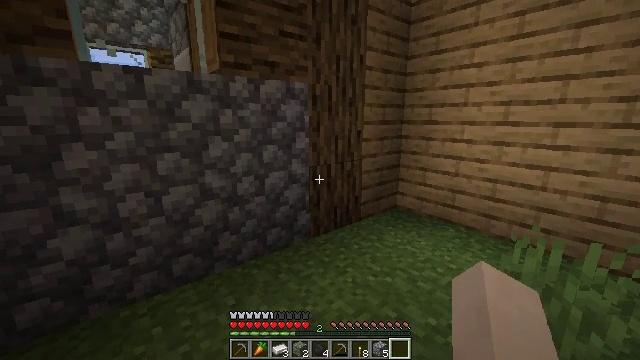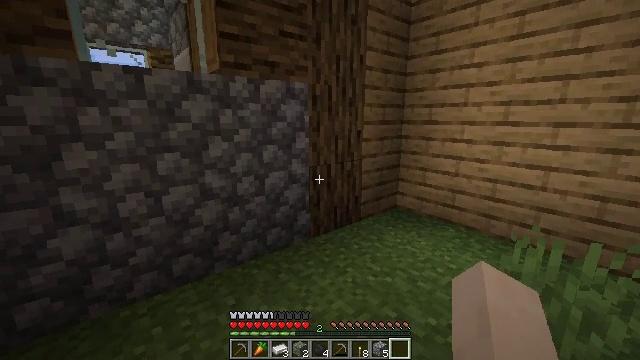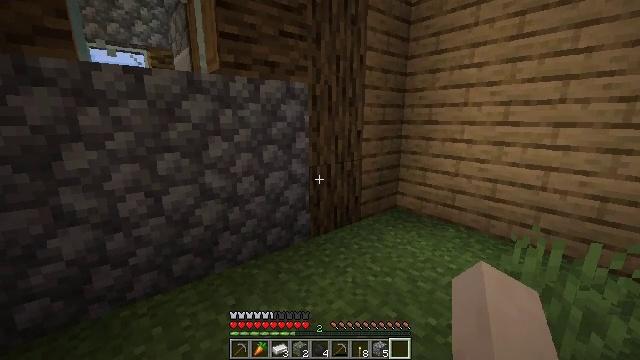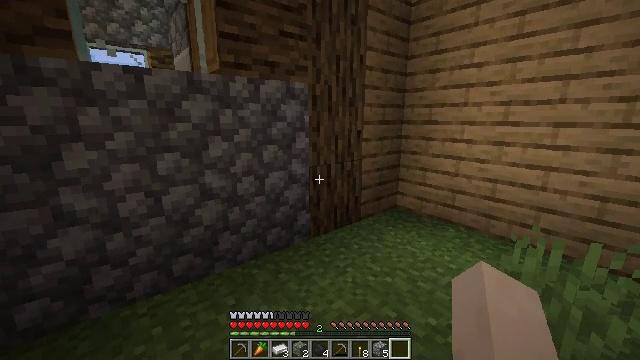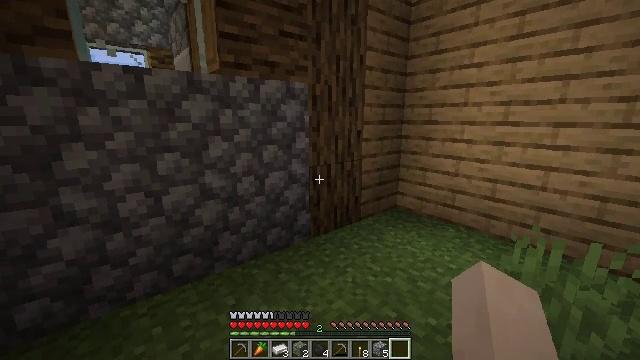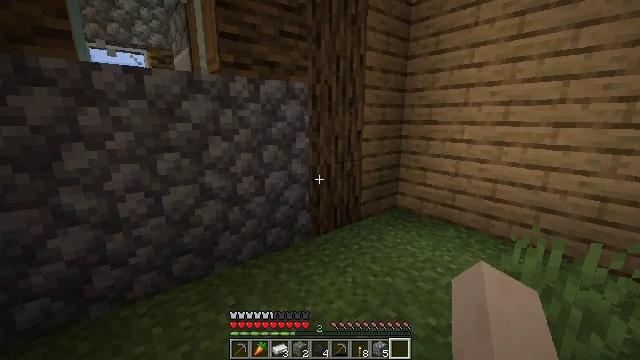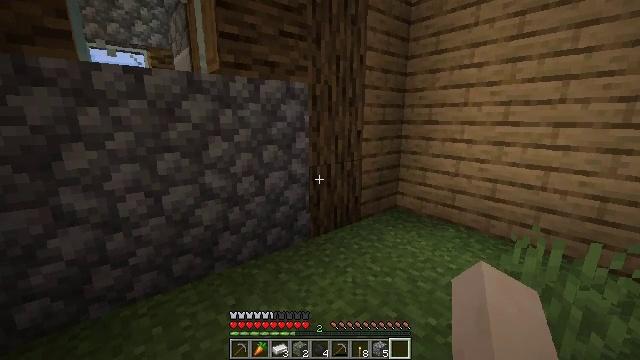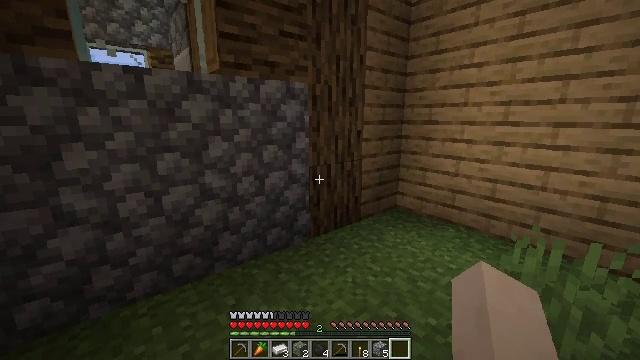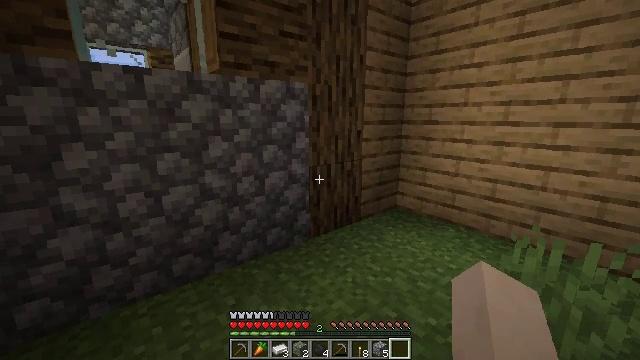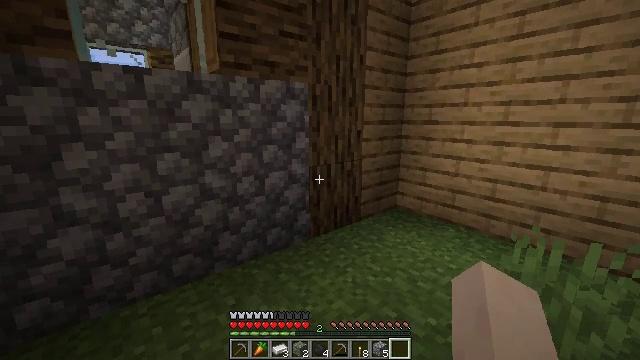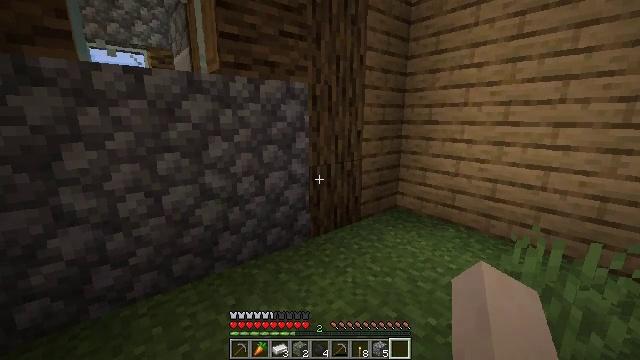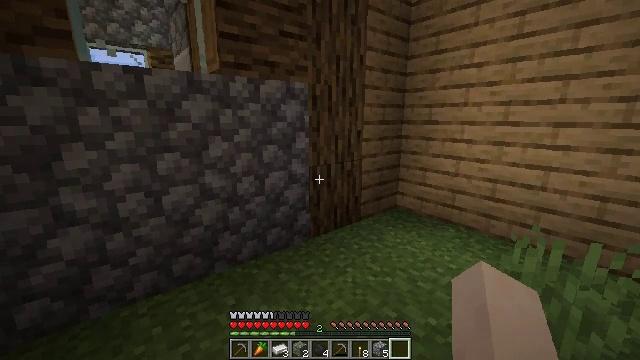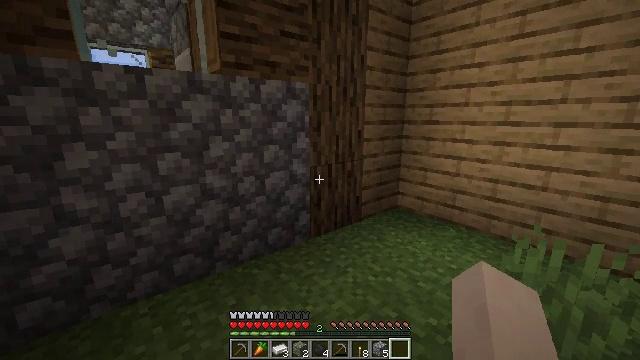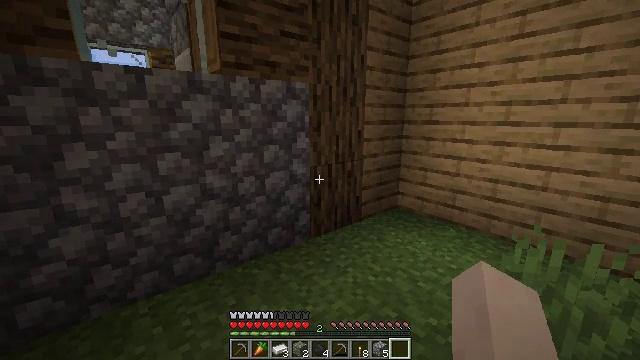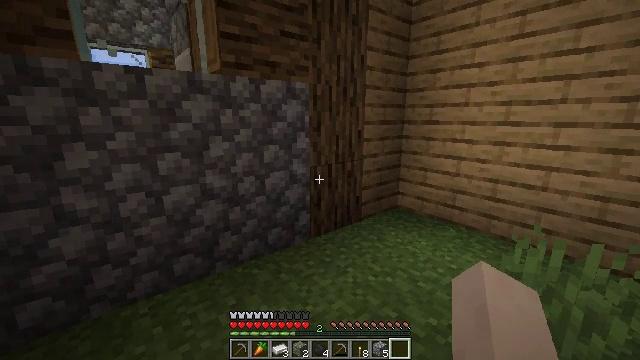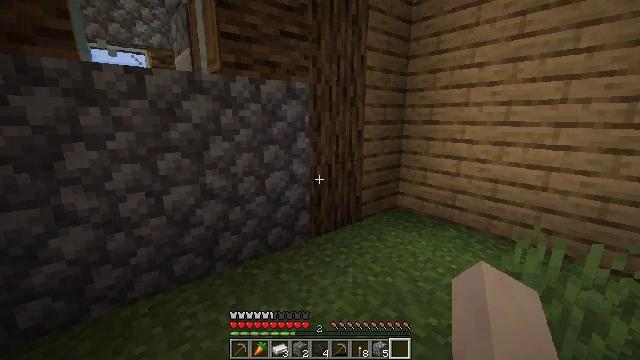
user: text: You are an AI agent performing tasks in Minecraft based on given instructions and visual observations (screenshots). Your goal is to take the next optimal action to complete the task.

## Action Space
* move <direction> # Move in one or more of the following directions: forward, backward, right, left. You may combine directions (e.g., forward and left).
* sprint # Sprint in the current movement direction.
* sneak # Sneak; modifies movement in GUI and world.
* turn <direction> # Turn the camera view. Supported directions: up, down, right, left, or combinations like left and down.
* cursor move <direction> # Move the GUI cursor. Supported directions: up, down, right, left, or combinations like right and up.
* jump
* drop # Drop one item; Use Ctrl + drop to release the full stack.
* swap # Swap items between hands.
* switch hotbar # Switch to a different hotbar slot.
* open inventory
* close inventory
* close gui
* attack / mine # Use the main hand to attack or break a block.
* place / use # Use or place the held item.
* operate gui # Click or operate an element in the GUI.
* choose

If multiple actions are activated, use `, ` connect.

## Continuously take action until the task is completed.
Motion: motion action
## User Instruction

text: Gather some oak planks.
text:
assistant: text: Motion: no_op
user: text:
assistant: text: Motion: no_op
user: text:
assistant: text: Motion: no_op
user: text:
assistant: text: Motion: no_op
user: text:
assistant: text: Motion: no_op
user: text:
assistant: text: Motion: no_op
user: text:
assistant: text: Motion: no_op
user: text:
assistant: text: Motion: no_op
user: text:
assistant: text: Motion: no_op
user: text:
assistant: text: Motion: no_op
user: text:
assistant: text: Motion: no_op
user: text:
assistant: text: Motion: no_op
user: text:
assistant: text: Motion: no_op
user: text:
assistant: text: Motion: no_op
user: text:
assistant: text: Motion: no_op
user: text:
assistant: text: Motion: no_op
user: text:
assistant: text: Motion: no_op
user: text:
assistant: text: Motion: no_op
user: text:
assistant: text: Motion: no_op
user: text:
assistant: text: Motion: no_op
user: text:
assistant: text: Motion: no_op
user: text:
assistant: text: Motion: no_op
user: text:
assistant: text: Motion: no_op
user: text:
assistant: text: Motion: no_op
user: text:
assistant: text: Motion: no_op
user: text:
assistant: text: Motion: no_op
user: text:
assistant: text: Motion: no_op
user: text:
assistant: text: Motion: no_op
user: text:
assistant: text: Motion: no_op
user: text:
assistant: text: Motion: no_op